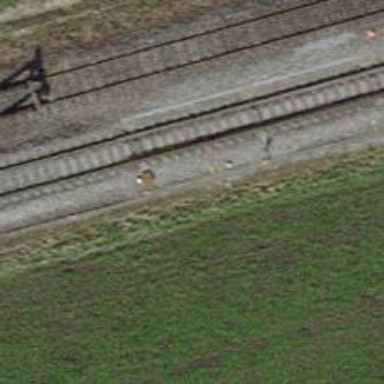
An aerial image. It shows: Railway switch.